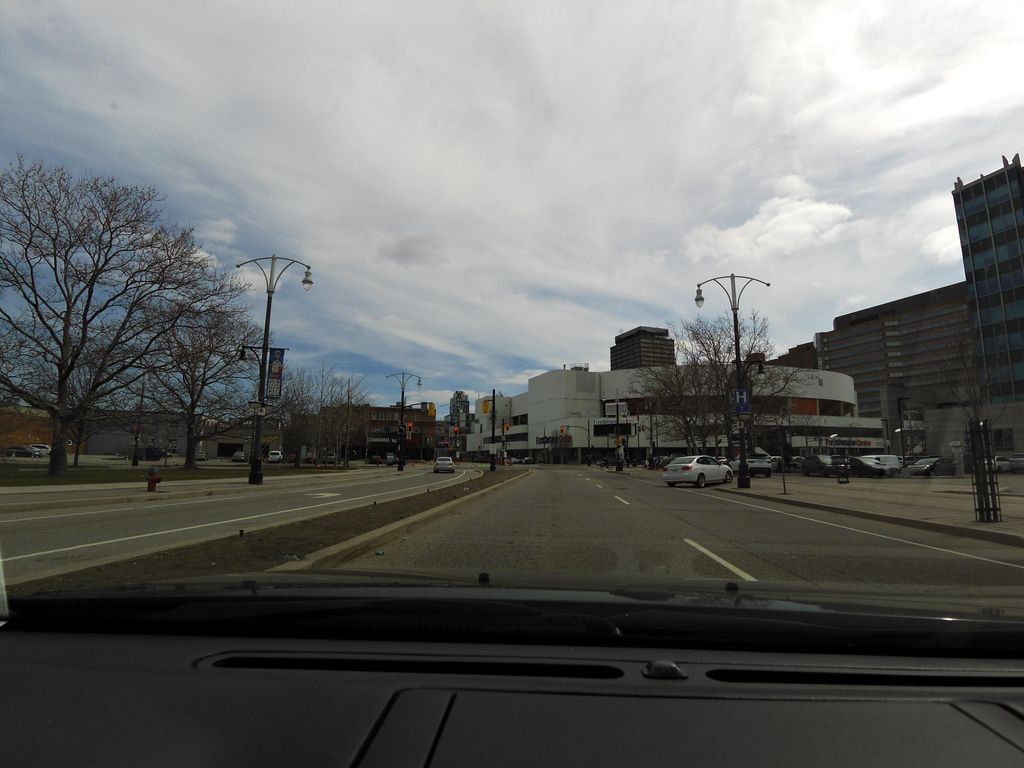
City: hamilton